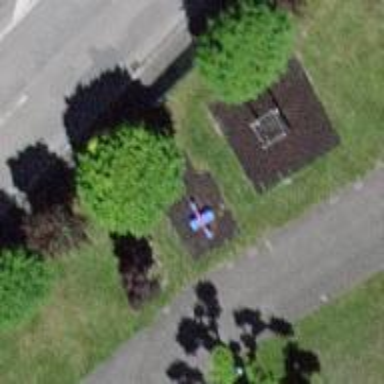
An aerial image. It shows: Playground with springy equipment.